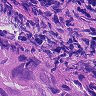
Metastatic tissue present: yes